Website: bh-photo
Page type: store-pickup
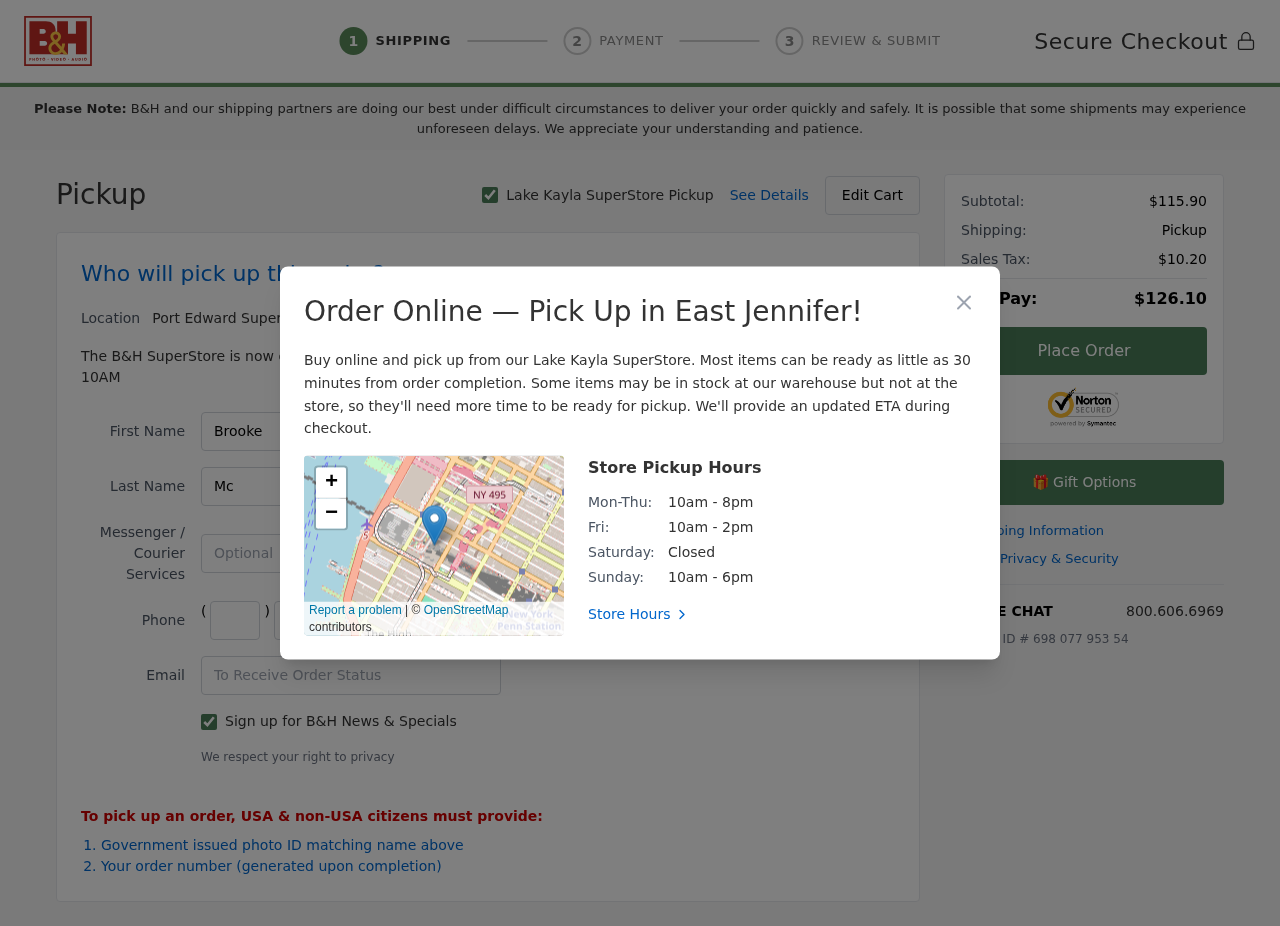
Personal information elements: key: PII_CITY
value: Lake Kayla
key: PII_CITY2
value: Port Edward
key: PII_CITY3
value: East Jennifer
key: PII_EMAIL
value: brooke_mccullough@yahoo.com
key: PII_FIRSTNAME
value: Brooke
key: PII_LASTNAME
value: Mccullough
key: PII_PHONE_AREA
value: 393
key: PII_PHONE_PREFIX
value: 724
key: PII_PHONE_SUFFIX
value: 9359
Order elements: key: ORDER_SUBTOTAL
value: $115.90
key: ORDER_TAX
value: $10.20
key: ORDER_TOTAL
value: $126.10
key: ORDER_ID
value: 698 077 953 54